Question: I tried to use VTK library from C++.
Is there any example of using VTK just to plot simple 3D contour graph like the one shown below?
The <URL> has dozens of code examples, but I cannot find any useful example of this simple task.

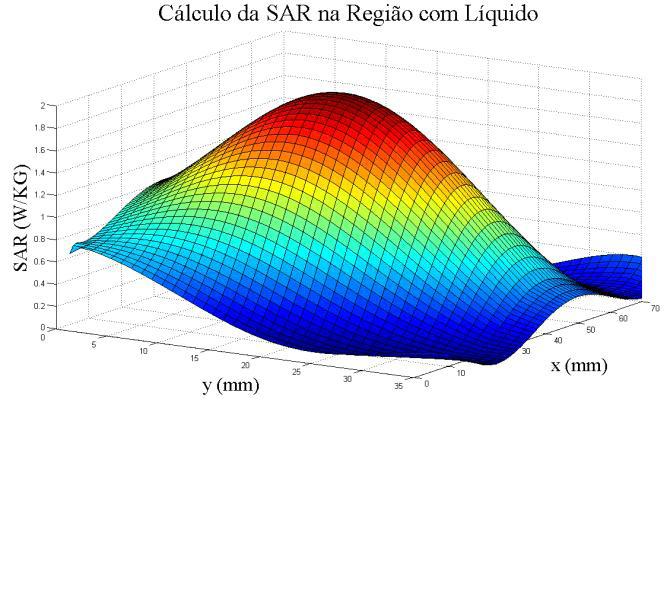
Answer: A while back I wanted to do the very same thing and did some extensive searching. It didn't turn up much so I want to share with you my solution. It contains some superfluous code but it works. <URL>
I just rediscovered this question because VTK 6.0 will have a plotsurface function. Which most likely will be far more performant than what my code does. I will try it later and update this post.
A little explanation to my code might be helpful though. It does the following:
1. generate a plane the size of your 2D matrix that holds your z values (cols & rows represent the x & y values).
2. create xyz-points from the input matrix
3. store the z values as scalars for each point
4. warp that plane according to the z values of the matrix and apply colors (mapper->SetScalarRange(..)
5. draw your plot
It also adds a timer and an update command, it outputs rendering statistics, etc. as I said there's much you can leave out. My <URL> elaborates a little bit more on this, but not much.